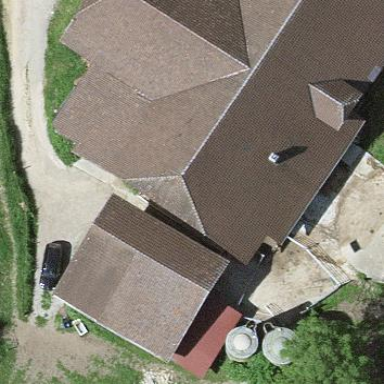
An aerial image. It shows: Farm building.